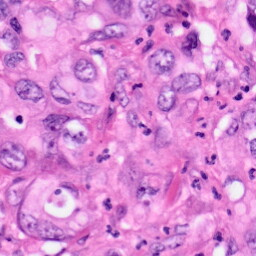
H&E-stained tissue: Pancreatic